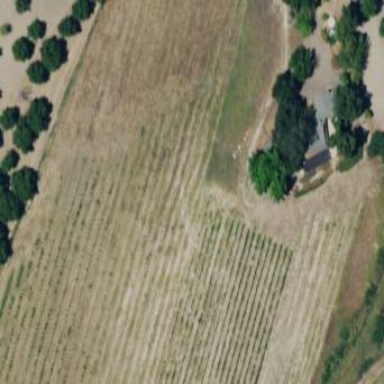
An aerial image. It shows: Vineyard growing grapes.